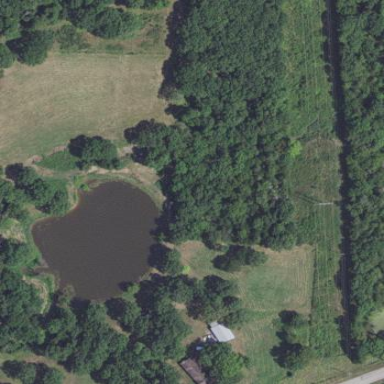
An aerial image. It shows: Peaceful pond surrounded by nature.